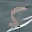
Label: 5